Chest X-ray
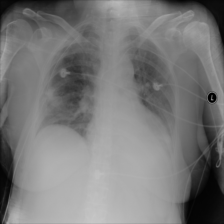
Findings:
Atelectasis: positive
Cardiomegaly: negative
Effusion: negative
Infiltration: positive
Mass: negative
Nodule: negative
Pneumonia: negative
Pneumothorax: negative
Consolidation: negative
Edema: negative
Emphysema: negative
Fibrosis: negative
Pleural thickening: negative
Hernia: negative